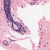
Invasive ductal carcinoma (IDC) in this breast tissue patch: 0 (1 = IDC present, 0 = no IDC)